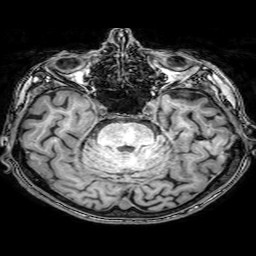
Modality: T1w
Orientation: coronal
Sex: female
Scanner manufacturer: philips
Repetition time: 0.008366 s
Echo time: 0.00388 s